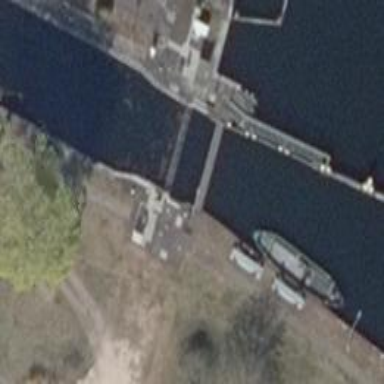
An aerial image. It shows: Lock gate along waterway.